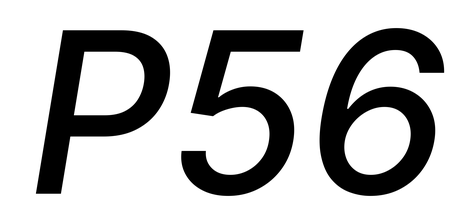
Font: Inter-Italic_Medium_Italic